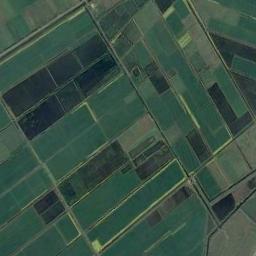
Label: rectangular_farmland